A time-domain waveform of one vibration snapshot from a rolling-element bearing is shown. Determine the bearing's health state. Answer with exactly one of: normal, inner_race, outer_race, ball.
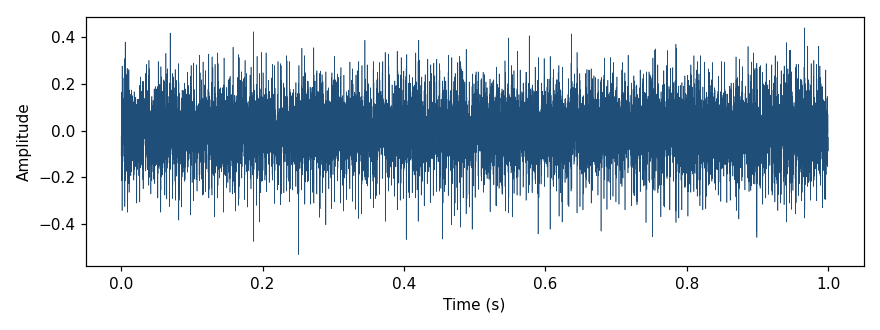
Answer: outer_race